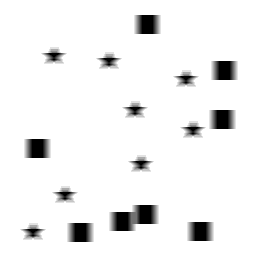
Squares: 8
Triangles: 0
Stars: 8
Total shapes: 16